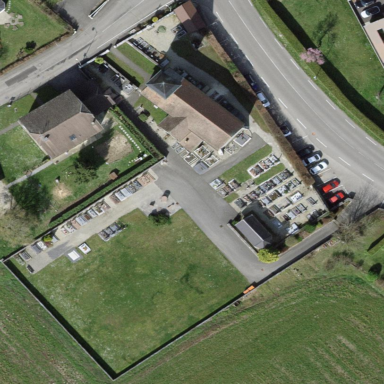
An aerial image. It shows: Cemetery.